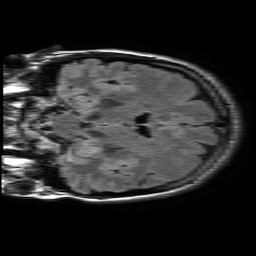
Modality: FLAIR
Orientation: coronal
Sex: female
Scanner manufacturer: philips
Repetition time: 11 s
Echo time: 0.125 s